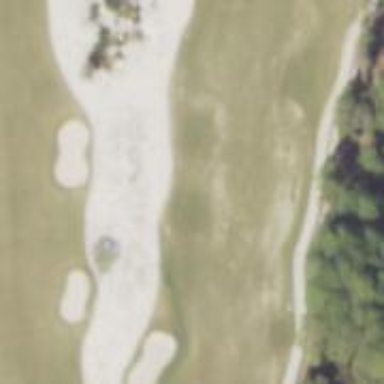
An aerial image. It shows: Golf hole.